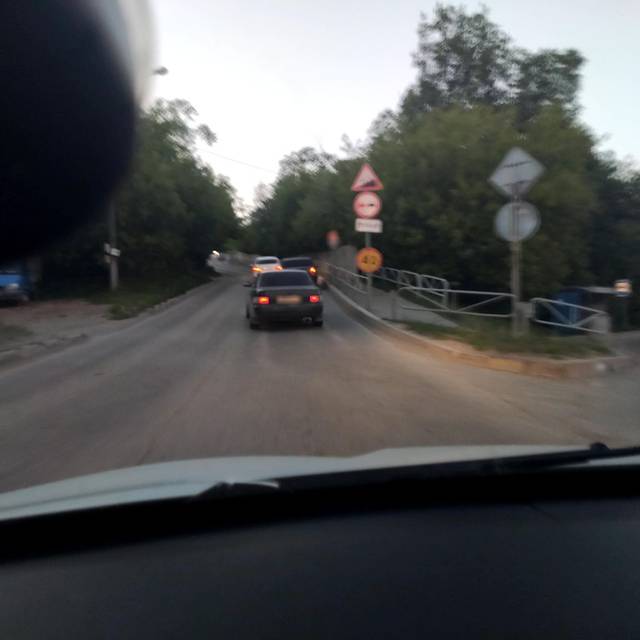
Region: Russia
Coordinates: 58.04, 56.325